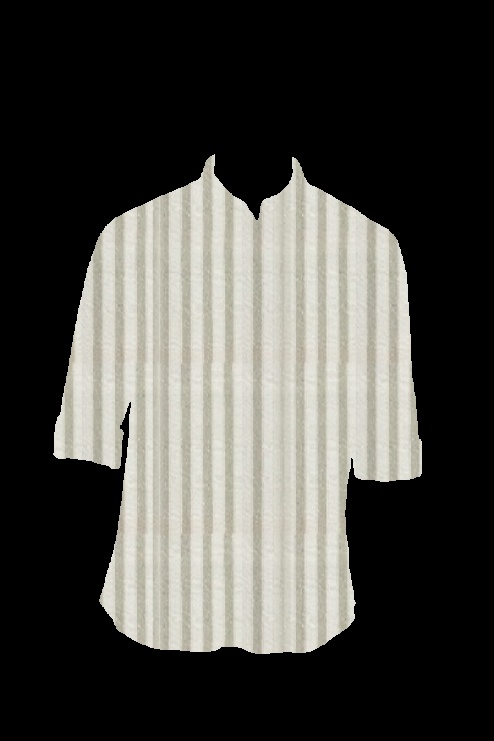
beige stripe tee